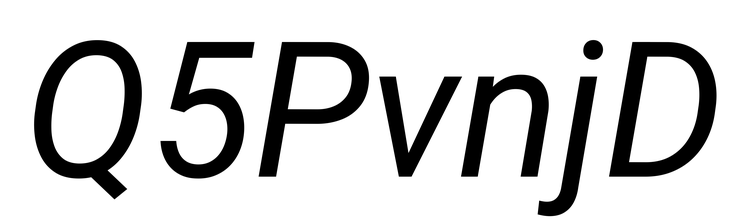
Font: Roboto-Italic_Italic